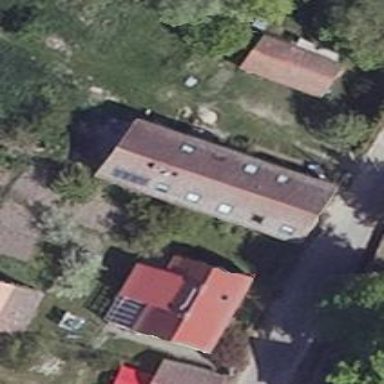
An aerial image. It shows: Detached building with gabled roof.